Question: I created a new GAE project, and deployed it to the server with the appid assigned to me when I created the project (stable-arch-xxx).
Now, when I visit <URL> and get this error:

It says "Cloud Datastore service, Google Cloud Datastore is a fully managed, schemaless database for storing non-relational data. If you were not expecting to see this page, check out the activation guide for more information".
However, when I go to <URL> it does not redirect, and I get the correct page.
Any ideas?
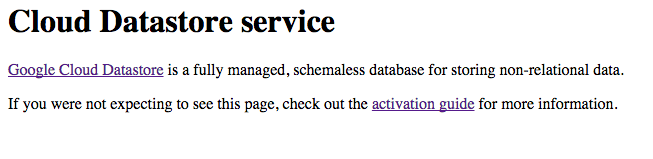
Answer: The problem was that I didn't have a default version set. It seems that the new app engine console is buggy. When I go to the old app engine console (<URL>, go into my app, then go to Versions in the sidebar, I can set my current version and everything works fine.
Google should get their act together and fix these very basic bugs if they ever want to compete seriously with AWS, Rackspace, etc.